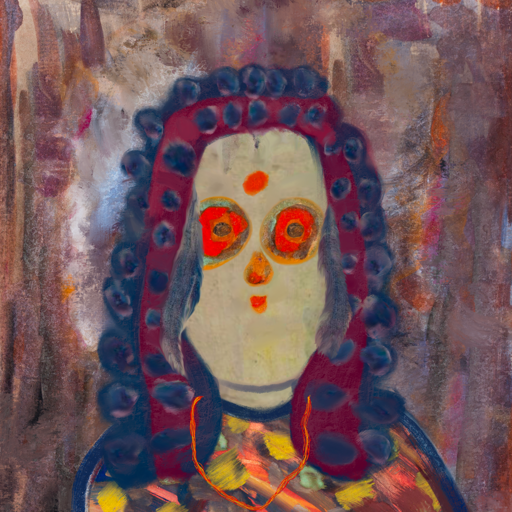
Background: Hypocrite, Head And Neck Front: Hill_Girl, Face Front: Sisters, Bust: Mother_And_Son_Mother, Hair Front: Hill_Girl, Head Accessory: Blank, Second Necklace: Gypsy_Mother_2, Necklace: Blank, Baby: Blank